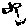
Label: bird